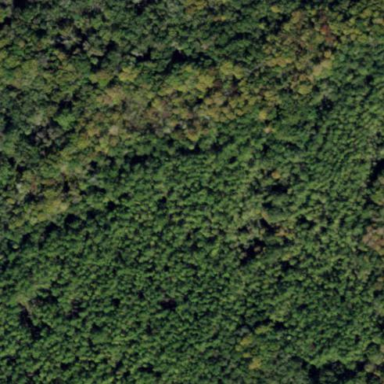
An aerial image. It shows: Forest area dominated by needle-leaved trees.